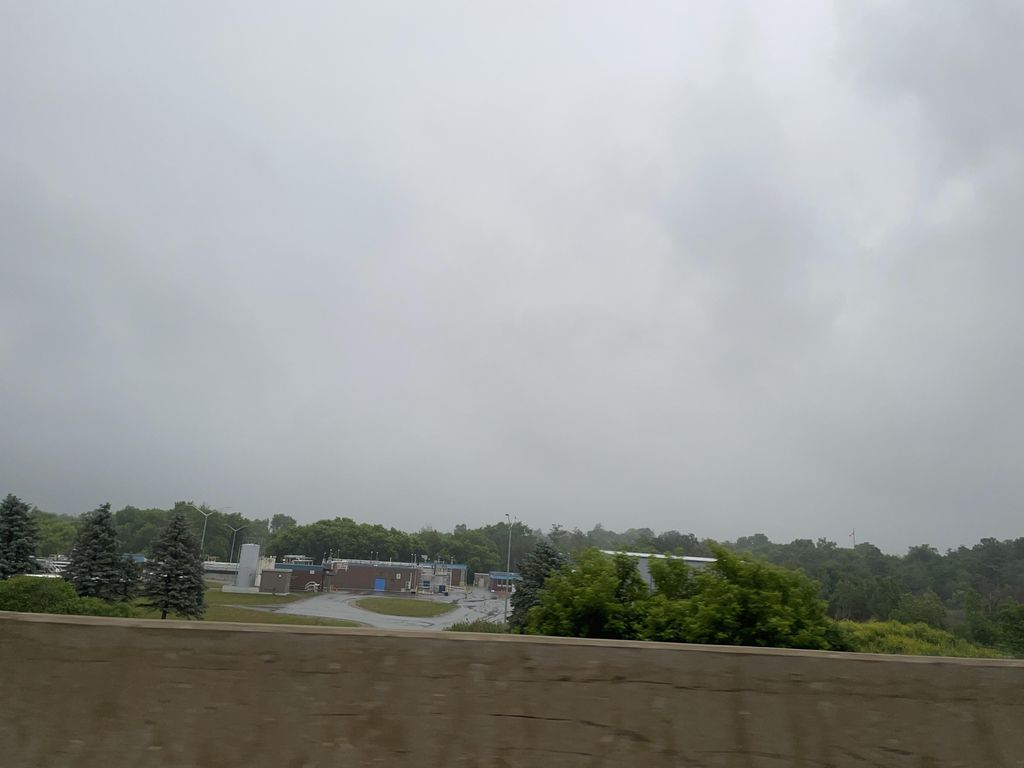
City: kitchener-waterloo